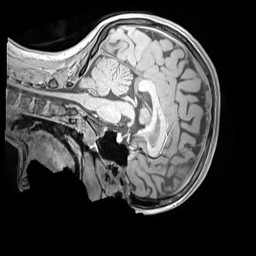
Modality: MP2RAGE
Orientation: sagittal
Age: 10
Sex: female
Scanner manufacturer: siemens
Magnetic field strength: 3 T
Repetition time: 4 s
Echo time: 0.00303 s